Question: Here's my client side code:
'''
$.ajax({
url: 'http://localhost/App.WebAPI/api/Messages/AppName',
type: 'GET',
dataType: 'json',
crossDomain: true,
success: function (data) {
WriteResponse(data);
},
error: function (x, y, z) {
alert(x + '
' + y + '
' + z);
}
});
function WriteResponse(messages) {
var strResult = "<table><th>AppId</th><th>Message</th>";
$.each(messages, function (index, message) {
strResult += "<tr><td>" + message.AppId + "</td><td> " + message.Message + "</td></tr>";
});
strResult += "</table>";
$("#divResult").html(strResult);
}
'''
The URL in the Ajax call returns 3 records, but when they are output to the browser via "WriteResponse", here's what I get (blurred out to protect company information):

Is my .each method not formed correctly? I am not an expert in jQuery, so I wouldn't be surprised if I goofed up something simple. Notice that it does see all 3 records but it outputs "Undefined" in the 2nd and 3rd records... any ideas why??
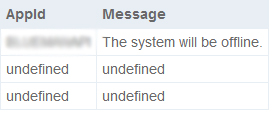
Answer: The problem was that I had a foreign key relationship defined in my table (MSSQL) - I am using Entity Framework - and so when the JSON was returned by the WebAPI, the foreign key was included in the JSON, as expected, but for some reason it made the JSON look all funky. I removed all relationships in my table, ran the API call again, and now I am getting all my records back.
But I know that just works around the issue of having foreign keys, which I will investigate further.